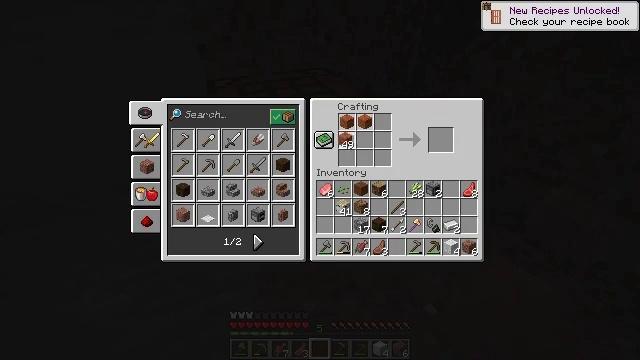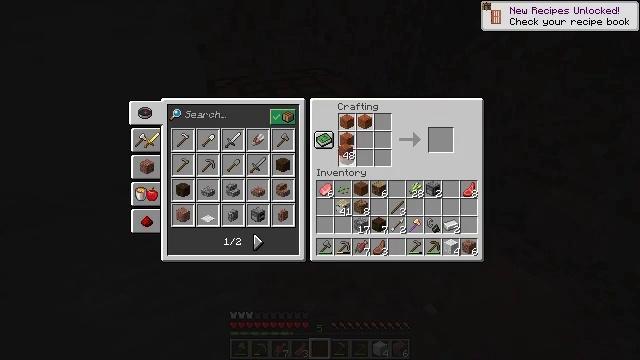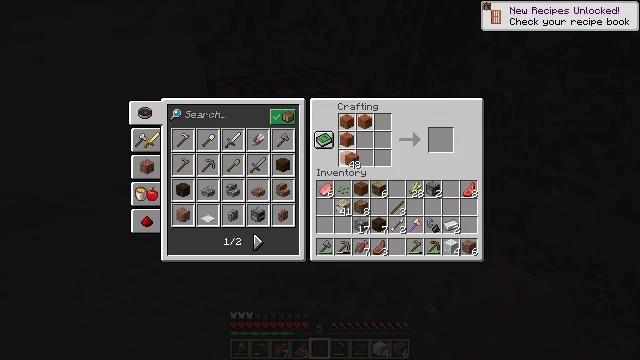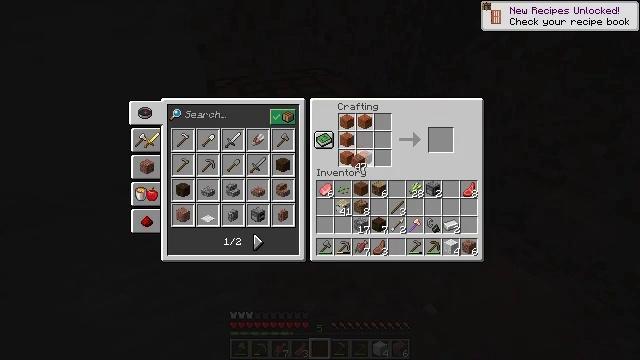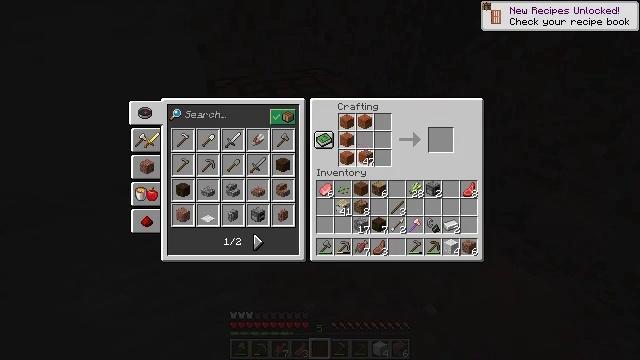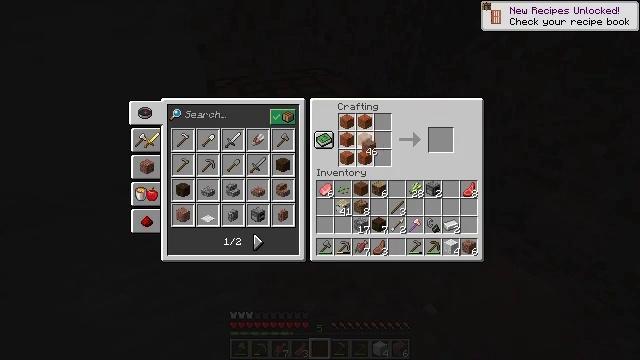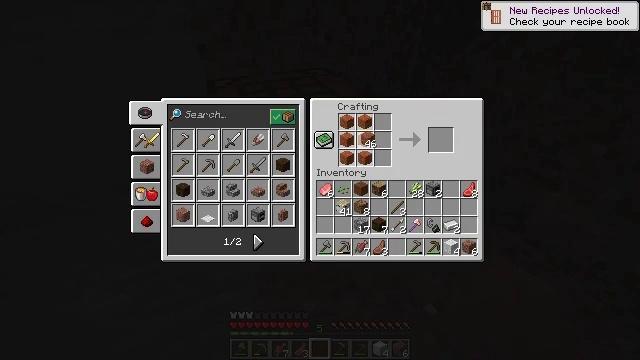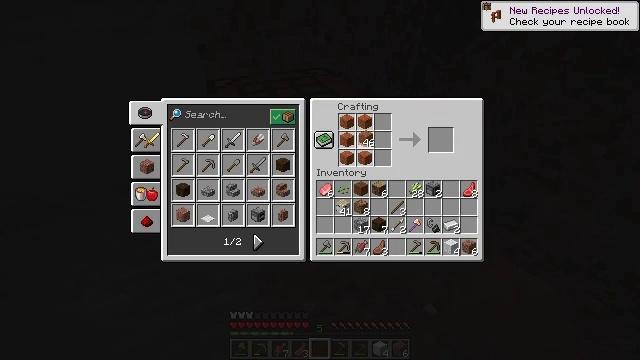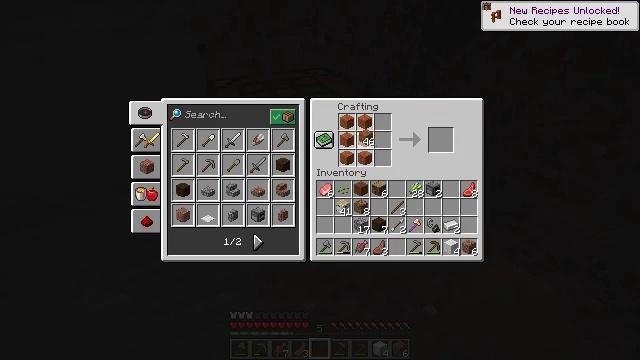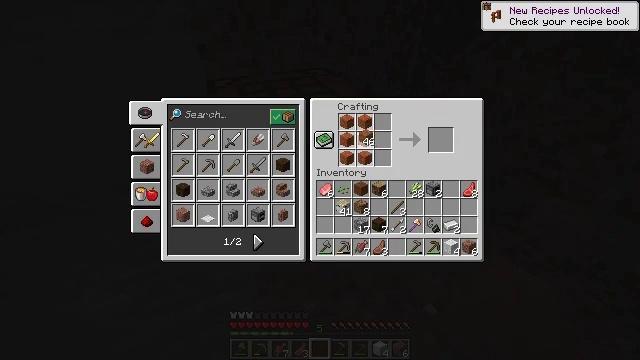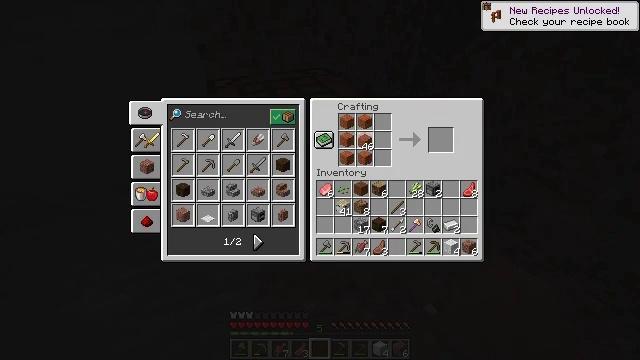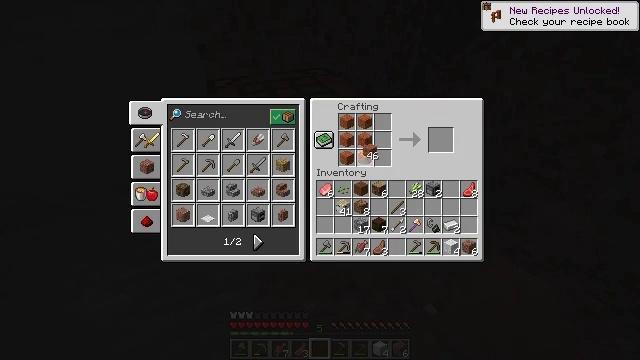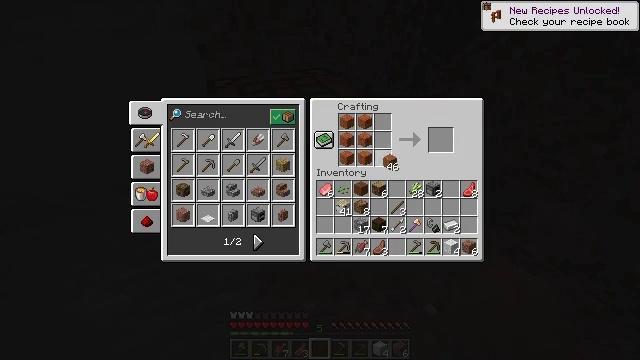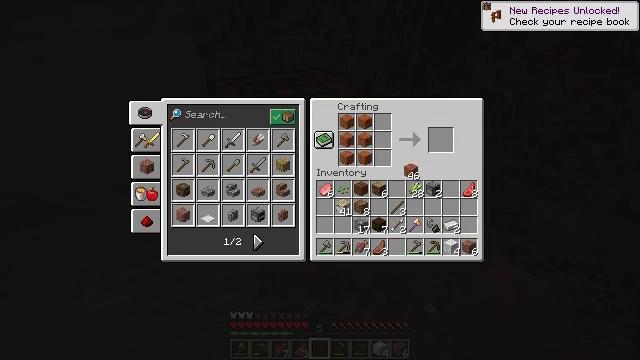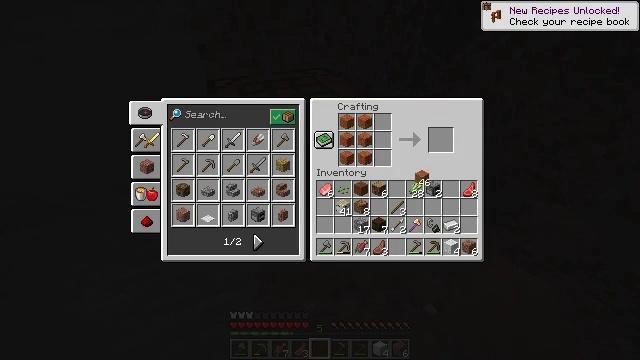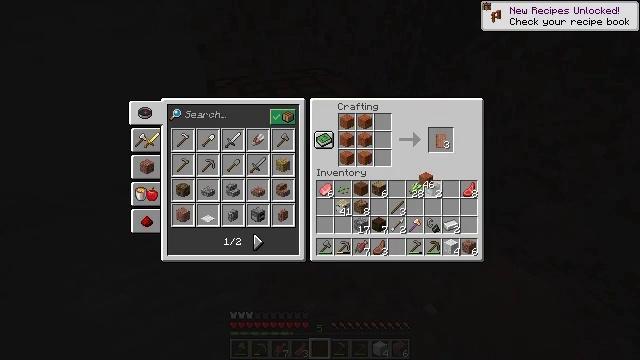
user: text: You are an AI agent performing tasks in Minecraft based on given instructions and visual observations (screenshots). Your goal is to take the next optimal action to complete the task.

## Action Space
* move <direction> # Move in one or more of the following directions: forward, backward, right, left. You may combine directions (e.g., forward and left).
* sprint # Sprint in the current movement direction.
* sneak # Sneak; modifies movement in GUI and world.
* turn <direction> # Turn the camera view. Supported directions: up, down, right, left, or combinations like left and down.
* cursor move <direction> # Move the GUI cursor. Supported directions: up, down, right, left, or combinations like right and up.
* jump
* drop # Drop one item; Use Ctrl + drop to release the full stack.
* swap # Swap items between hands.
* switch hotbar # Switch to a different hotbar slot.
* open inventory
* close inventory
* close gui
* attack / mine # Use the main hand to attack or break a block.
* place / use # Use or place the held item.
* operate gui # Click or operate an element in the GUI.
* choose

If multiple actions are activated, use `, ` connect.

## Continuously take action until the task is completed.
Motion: motion action
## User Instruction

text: Craft the acacia door in the crafting table with planks.
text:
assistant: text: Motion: cursor move down, choose
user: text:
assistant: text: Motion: cursor move down, choose
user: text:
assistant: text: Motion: choose
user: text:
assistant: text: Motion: cursor move right, choose
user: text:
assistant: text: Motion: cursor move up, choose
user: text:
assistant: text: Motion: cursor move up, choose
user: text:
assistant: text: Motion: choose
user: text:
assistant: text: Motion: choose
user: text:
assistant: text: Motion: choose
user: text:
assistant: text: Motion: no_op
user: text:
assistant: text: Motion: cursor move down
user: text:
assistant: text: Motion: cursor move right and down
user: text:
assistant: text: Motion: cursor move right and down
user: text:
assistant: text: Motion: cursor move right and down
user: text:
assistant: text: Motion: no_op
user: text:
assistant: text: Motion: no_op
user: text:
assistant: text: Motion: cursor move right and down
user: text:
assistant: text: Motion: cursor move down
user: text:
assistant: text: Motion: no_op
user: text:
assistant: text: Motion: operate gui
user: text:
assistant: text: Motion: operate gui
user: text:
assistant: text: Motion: operate gui
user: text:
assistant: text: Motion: no_op
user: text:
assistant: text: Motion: cursor move up
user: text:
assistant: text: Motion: cursor move up
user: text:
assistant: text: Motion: sneak, cursor move up
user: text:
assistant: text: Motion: sneak, cursor move up
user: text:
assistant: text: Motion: sneak
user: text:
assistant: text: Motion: sneak
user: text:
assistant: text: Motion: sneak